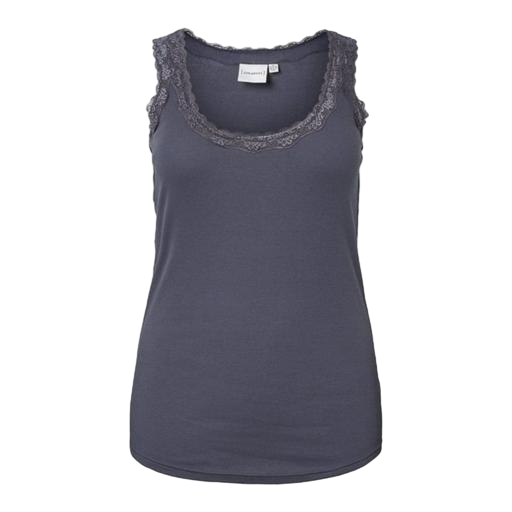
fancy tank top, dark colored tank top, sleeveless top lace, white background